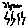
Label: zigzag